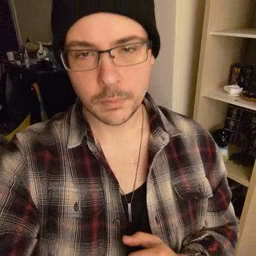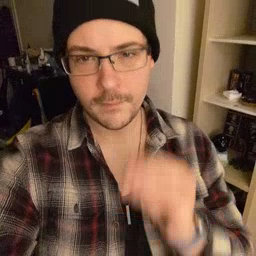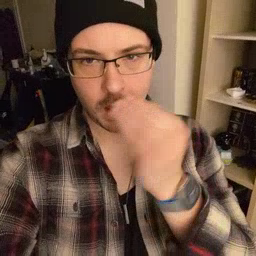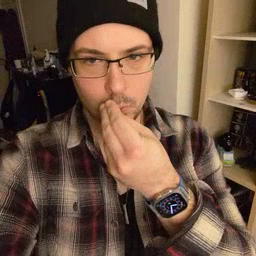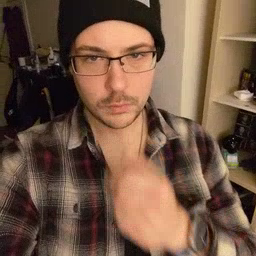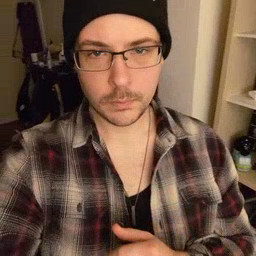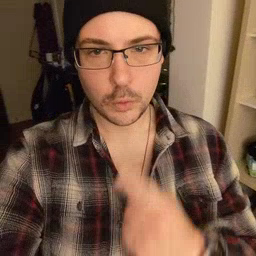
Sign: flower